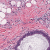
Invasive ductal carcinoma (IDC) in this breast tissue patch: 0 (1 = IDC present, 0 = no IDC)